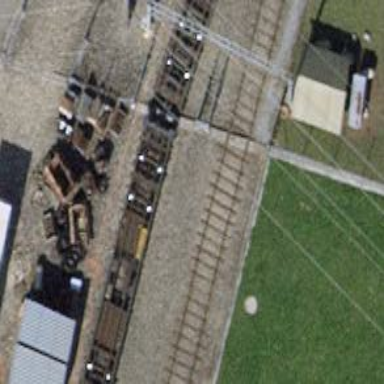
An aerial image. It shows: Single-track spur railway line.